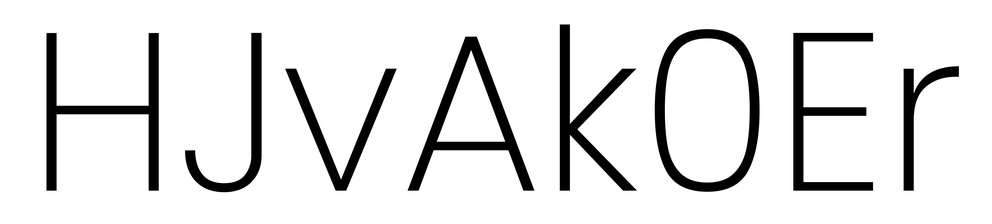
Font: Poppins-ExtraLight